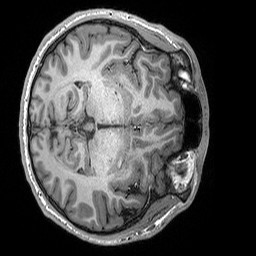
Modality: T1w
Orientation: axial
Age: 20
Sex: male
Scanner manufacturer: siemens
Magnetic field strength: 3 T
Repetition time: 2.3 s
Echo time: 0.00298 s